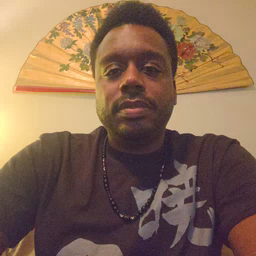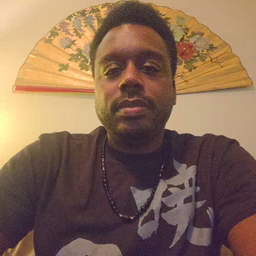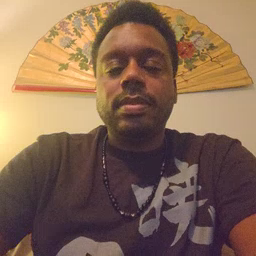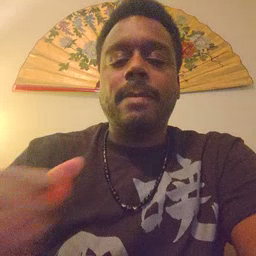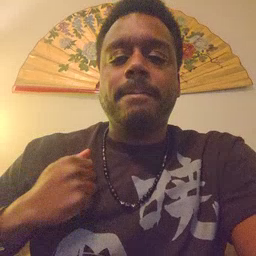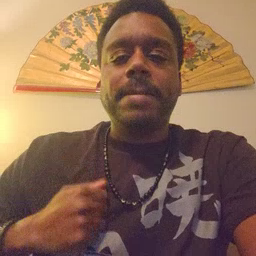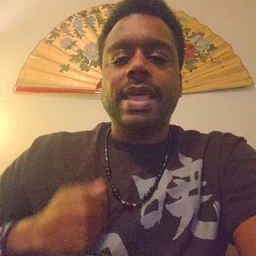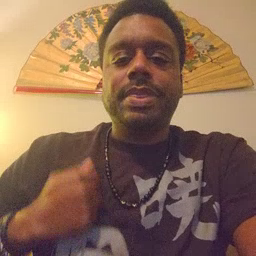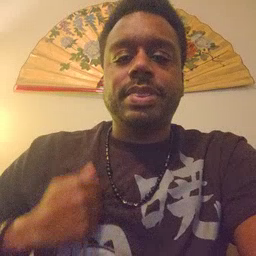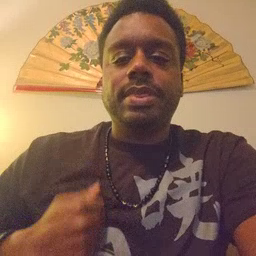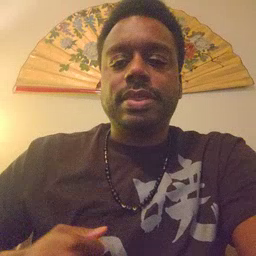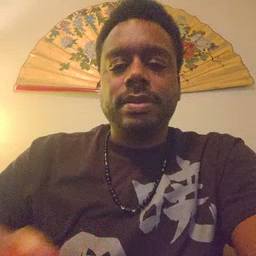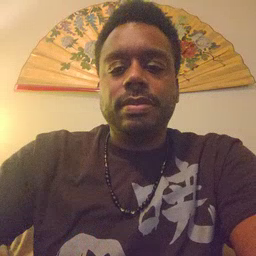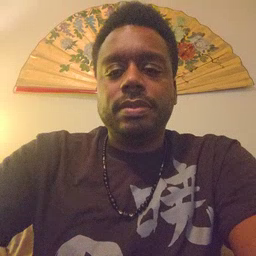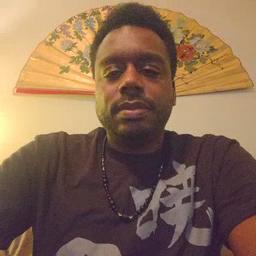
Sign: bath